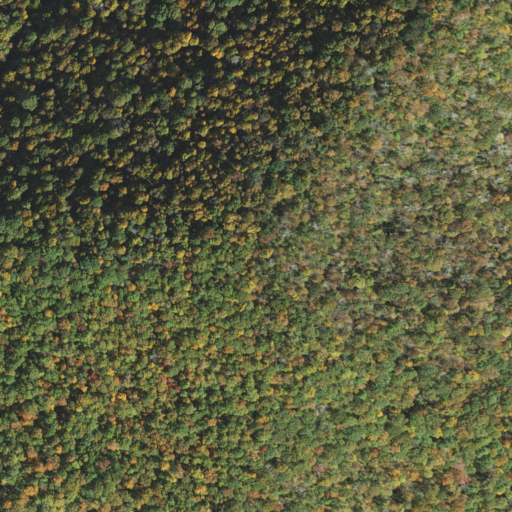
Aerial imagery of mountain in North Carolina named Hickorynut Knob containing deciduous forest and mixed forest